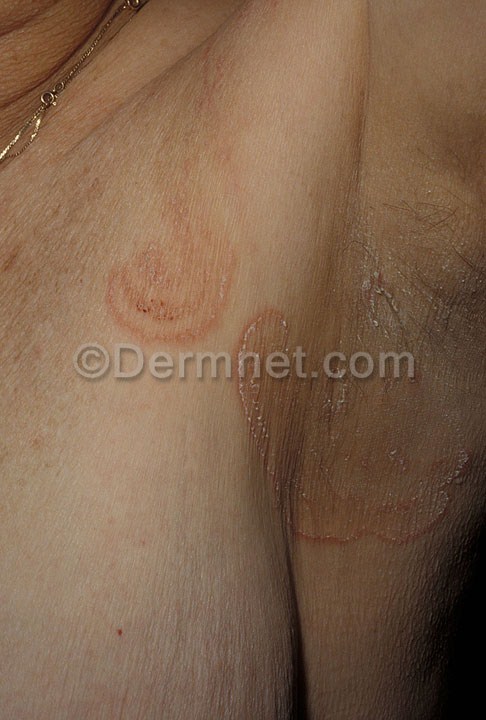
Disease: Tinea Ringworm Candidiasis and other Fungal Infections